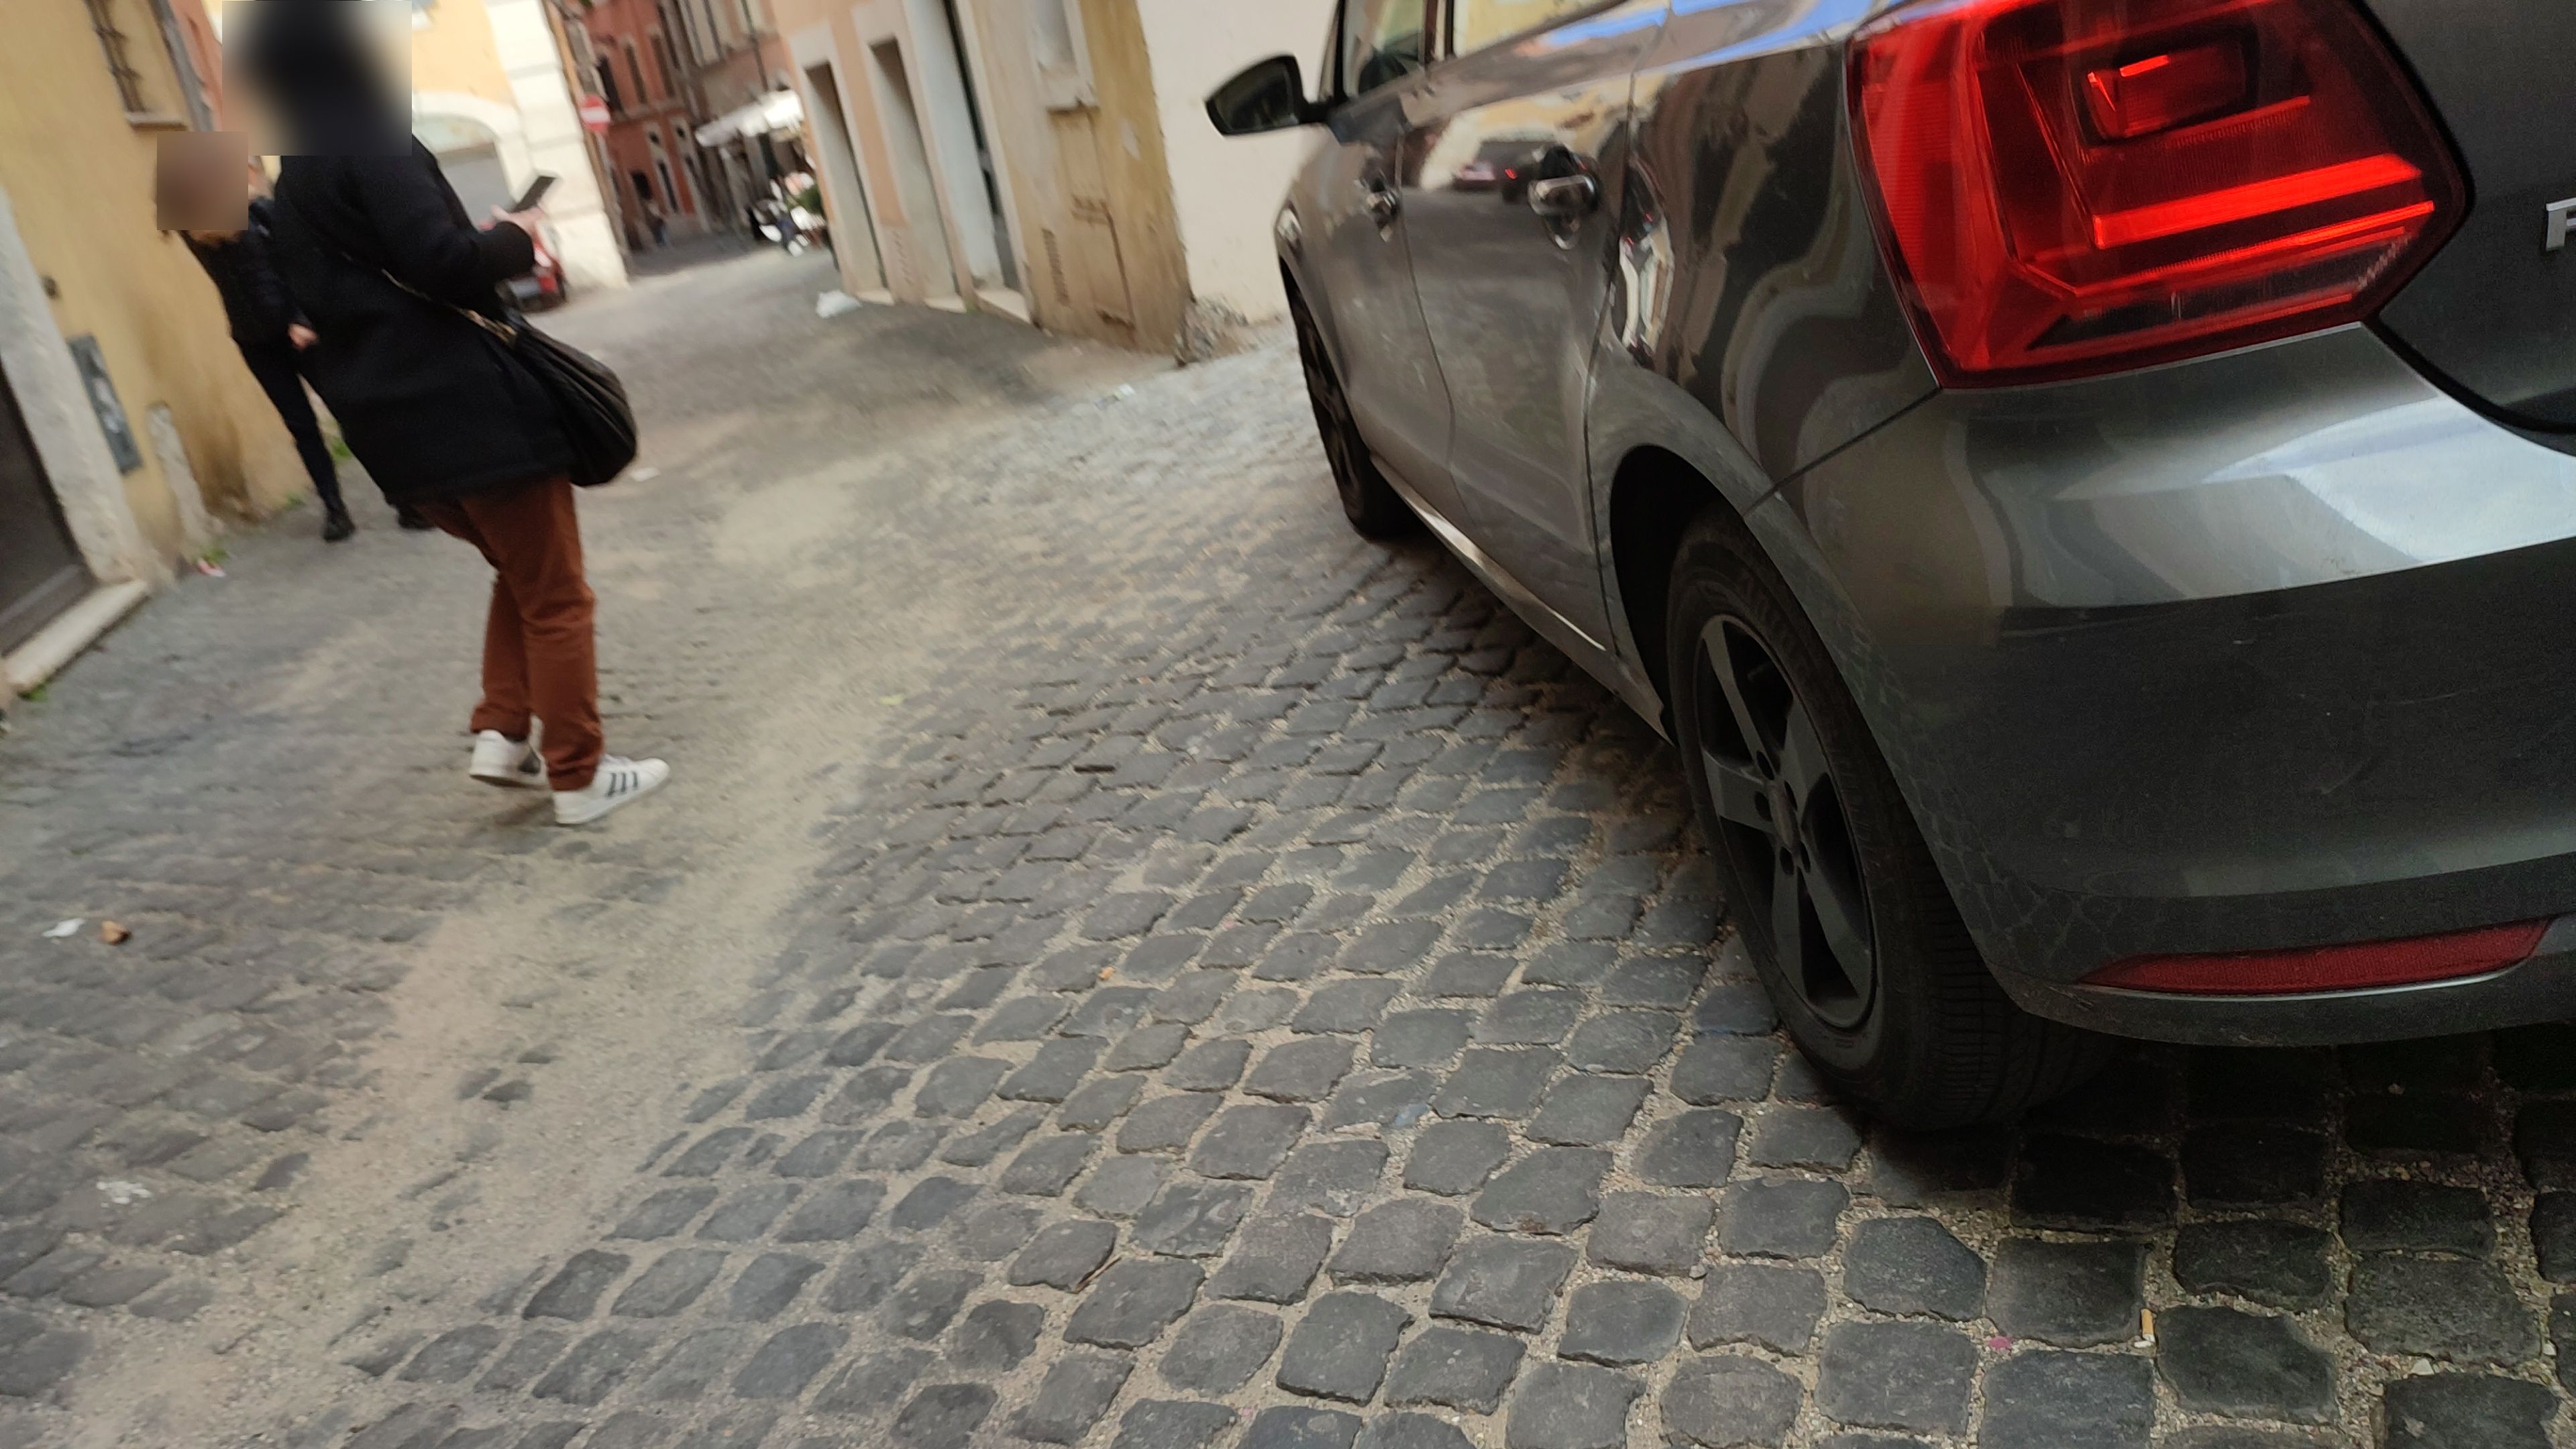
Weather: clear
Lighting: day
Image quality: good
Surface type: walking surface
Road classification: service, steps
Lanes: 1
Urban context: urban centre
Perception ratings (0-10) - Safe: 4.3, Lively: 4.35, Beautiful: 2.71, Boring: 0.65, Depressing: 4.2, Wealthy: 4.79